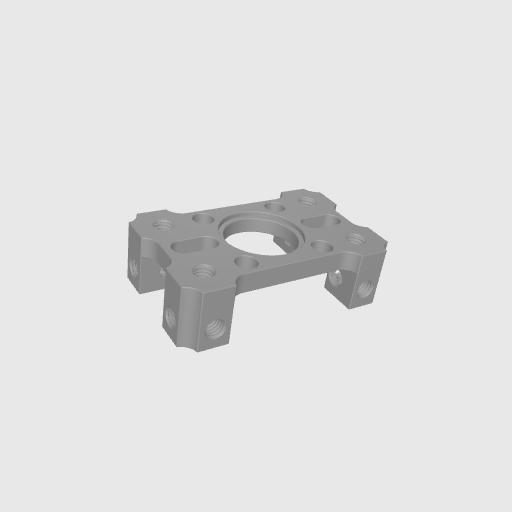
Part: QuadBlockPatternMount27-1